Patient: sex F, age 56
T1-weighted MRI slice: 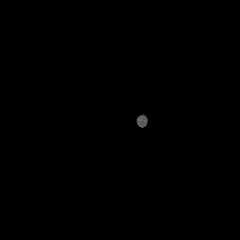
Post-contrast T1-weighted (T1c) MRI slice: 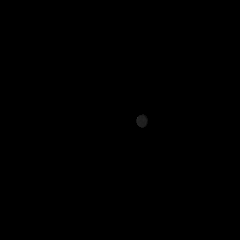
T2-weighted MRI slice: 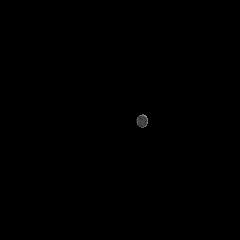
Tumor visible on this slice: no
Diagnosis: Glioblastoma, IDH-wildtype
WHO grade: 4